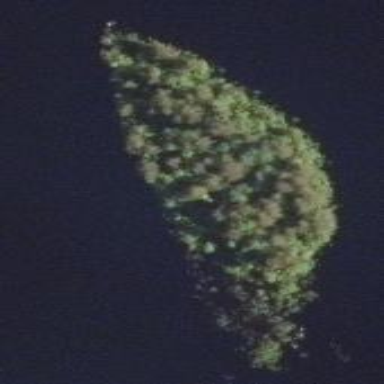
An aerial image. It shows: Islet covered in needle-leaved woodland.